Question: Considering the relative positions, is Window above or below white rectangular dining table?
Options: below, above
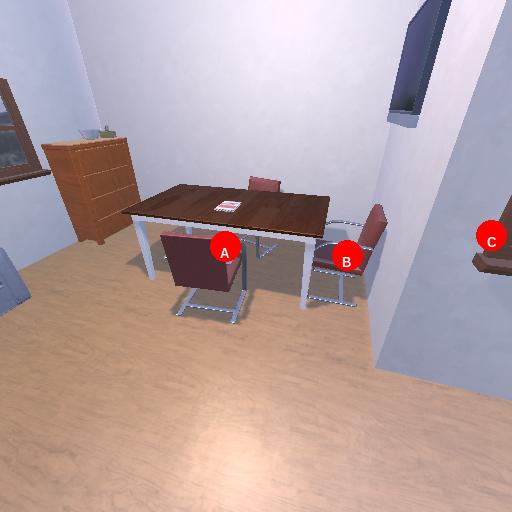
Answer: below